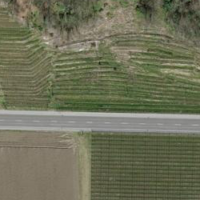
EUNIS habitat code: 24
Species observed at this site:
Phytolacca americana